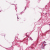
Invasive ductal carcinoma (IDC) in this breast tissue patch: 0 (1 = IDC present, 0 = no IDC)